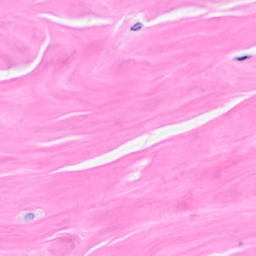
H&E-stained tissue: Breast